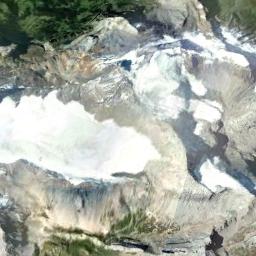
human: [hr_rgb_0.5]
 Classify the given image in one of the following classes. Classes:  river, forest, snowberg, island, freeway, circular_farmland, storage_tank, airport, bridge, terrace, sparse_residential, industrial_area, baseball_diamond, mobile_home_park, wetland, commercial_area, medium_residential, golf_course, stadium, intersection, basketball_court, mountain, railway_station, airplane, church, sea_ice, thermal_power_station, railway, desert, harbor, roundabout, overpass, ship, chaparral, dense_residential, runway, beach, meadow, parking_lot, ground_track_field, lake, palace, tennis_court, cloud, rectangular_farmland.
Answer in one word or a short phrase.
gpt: snowberg